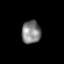
Tissue: prostate
Cell type: T cells
Senescence score: 0.8031
Nuclear area (px): 430
Mean DAPI intensity: 130.802